Question: I am creating RESTful services for several database entities based on a modified version of the <URL>. Some of these entities have associated lookup tables, such as depicted below:

The lookup tables are associated with one and only one table. Additionally, the lookup tables will be used by the client application to populate dropdown lists, treeviews, and comboboxes for the editable fields of their associated entity table.
Should lookup values / table get their own URI or should they "share" one with the parent to which they are associated? What are the pros / cons of each?
'''
Option 1:
/Entities/Spaces/SpaceCategories/
Option 2:
/Lookups/SpaceCategories/
'''
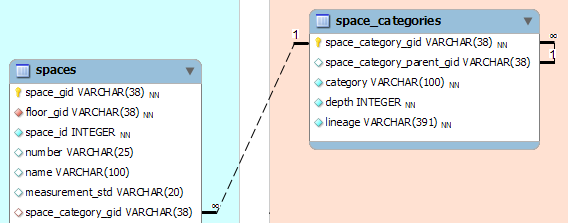
Answer: In a RESTful system, the way your URLs are constructed is not nearly as important as the resources you identify and the names you give them.
From what you've shown, it looks like you have three resources:
- - -
The URIs you give to these resources are largely a matter of taste. For example, nothing in REST prevents you from defining a URI system in which every resource, regardless of its type, is assigned a hash code and accessed through:
<URL>{hash}
Some frameworks, such as Rails, make it convenient to create nested resource URI heirarchies using the name of the resource in the URI. But this is just a convention your application can follow or not.
REST defines a number of constraints, one of the most difficult to grok is that an application be <URL>. One of the advantages of this constraint is that it promotes between your app and its clients.
The idea is that when a client requests a resource through a URI, part of the contract is that the client can only choose another URI based on the links provided in the resource representation. This is not unlike the way you use a browser to follow links in a web page.
This contrasts with a RPC-style approach where URI templates are published and become hardwired into client code.
If at some point in the future you decide nested URIs work better than flat ones, you can change your URI scheme and it won't break any client code. You can even move resources to a completely different domain, or change protocols from HTTP to HTTPS, or FTP. Your URI templates haven't been published and so no client code should have been written against them.
Instead, your application simply begins serving the new links, and the client starts following those.
I found all of this mind-numbingly abstract when I was initially exposed to it (and am still feeling my way). There aren't many examples that illustrate the concept, but for one, check out the <URL>.